Field crop: maize
Growth stage: 2
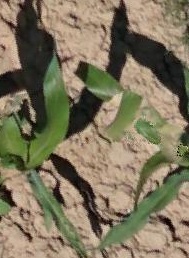
Species: maize